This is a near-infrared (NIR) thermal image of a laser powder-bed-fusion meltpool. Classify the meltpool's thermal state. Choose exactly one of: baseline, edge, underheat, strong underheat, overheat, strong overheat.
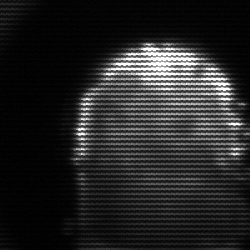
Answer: baseline